Question: I just wanted to develop location based app which is using GPS. So i just surfing on the internet and i found spherical law of cosines for calculating the latitude and longitude. But while i tried to copy this function, i was stuck with some errors. seem android doesn't support sqlite3_context. so how could i fix it out ?

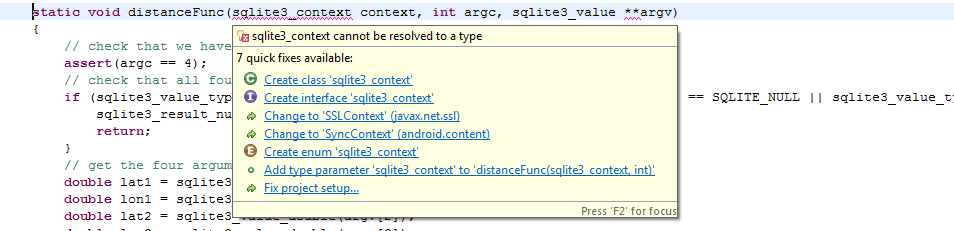
Answer: This is because you have copied C code, and are pasting it into Android, which of course uses Java. While I'm sure the code will be similar when translated to Java, you must translate. In particular structs like sqlite_context don't exist in Java. But I'm sure there's some Android class like "SQLiteContext" that has a similar API.